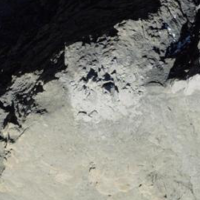
EUNIS habitat code: 48
Species observed at this site:
Saxifraga muscoides
Saxifraga oppositifolia
Saxifraga exarata
Aquila chrysaetos